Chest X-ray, AP view. Patient: 60 years old, sex M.
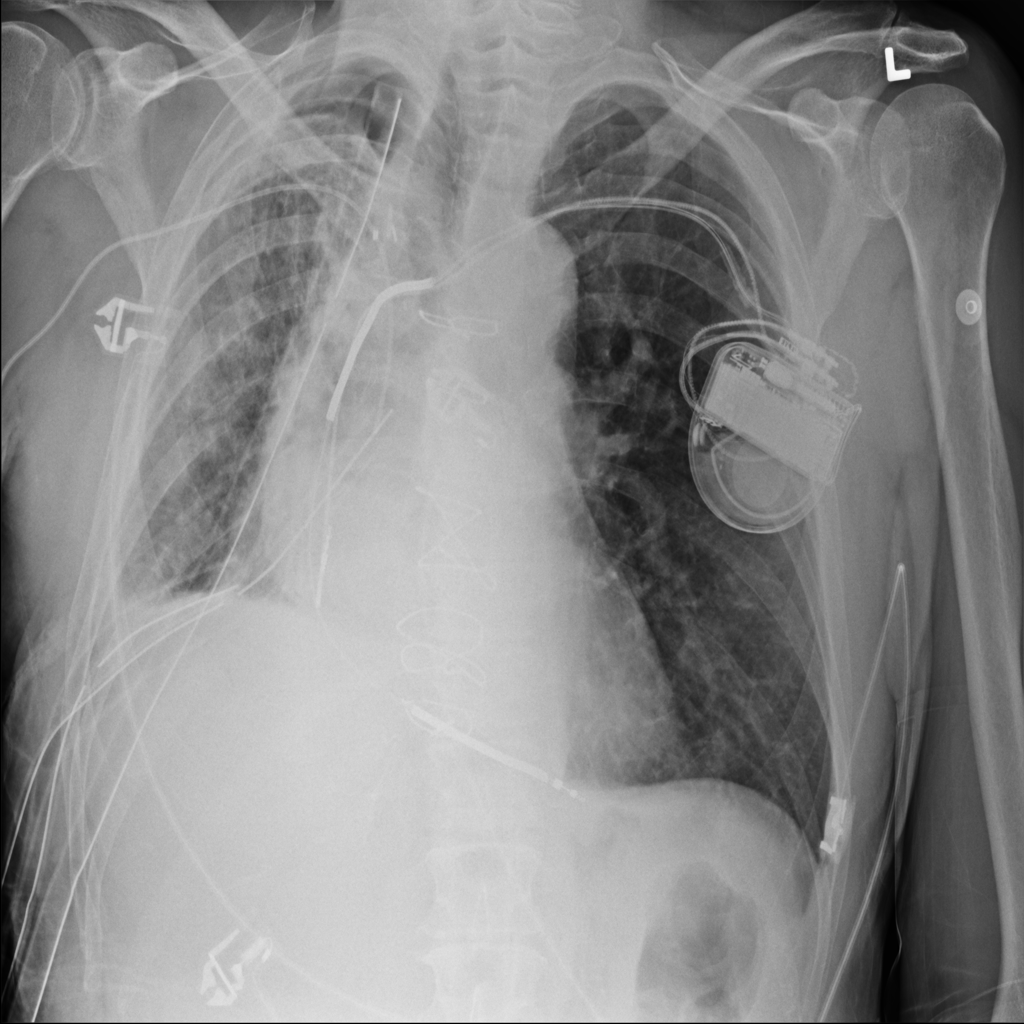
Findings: Pneumothorax